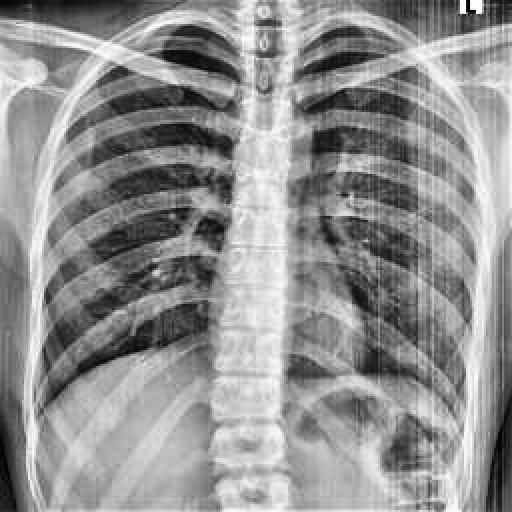
Finding: NORMAL